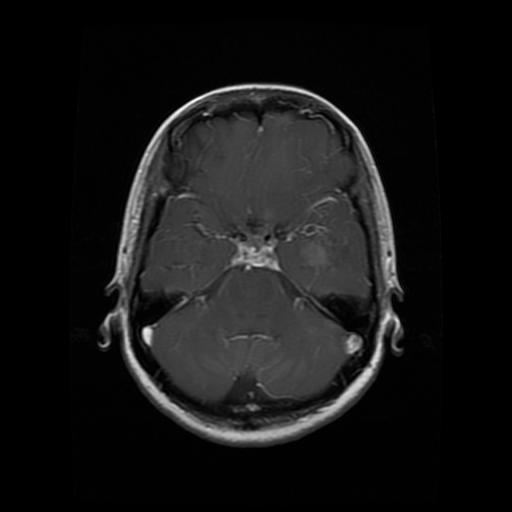
Label: glioma